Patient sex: F
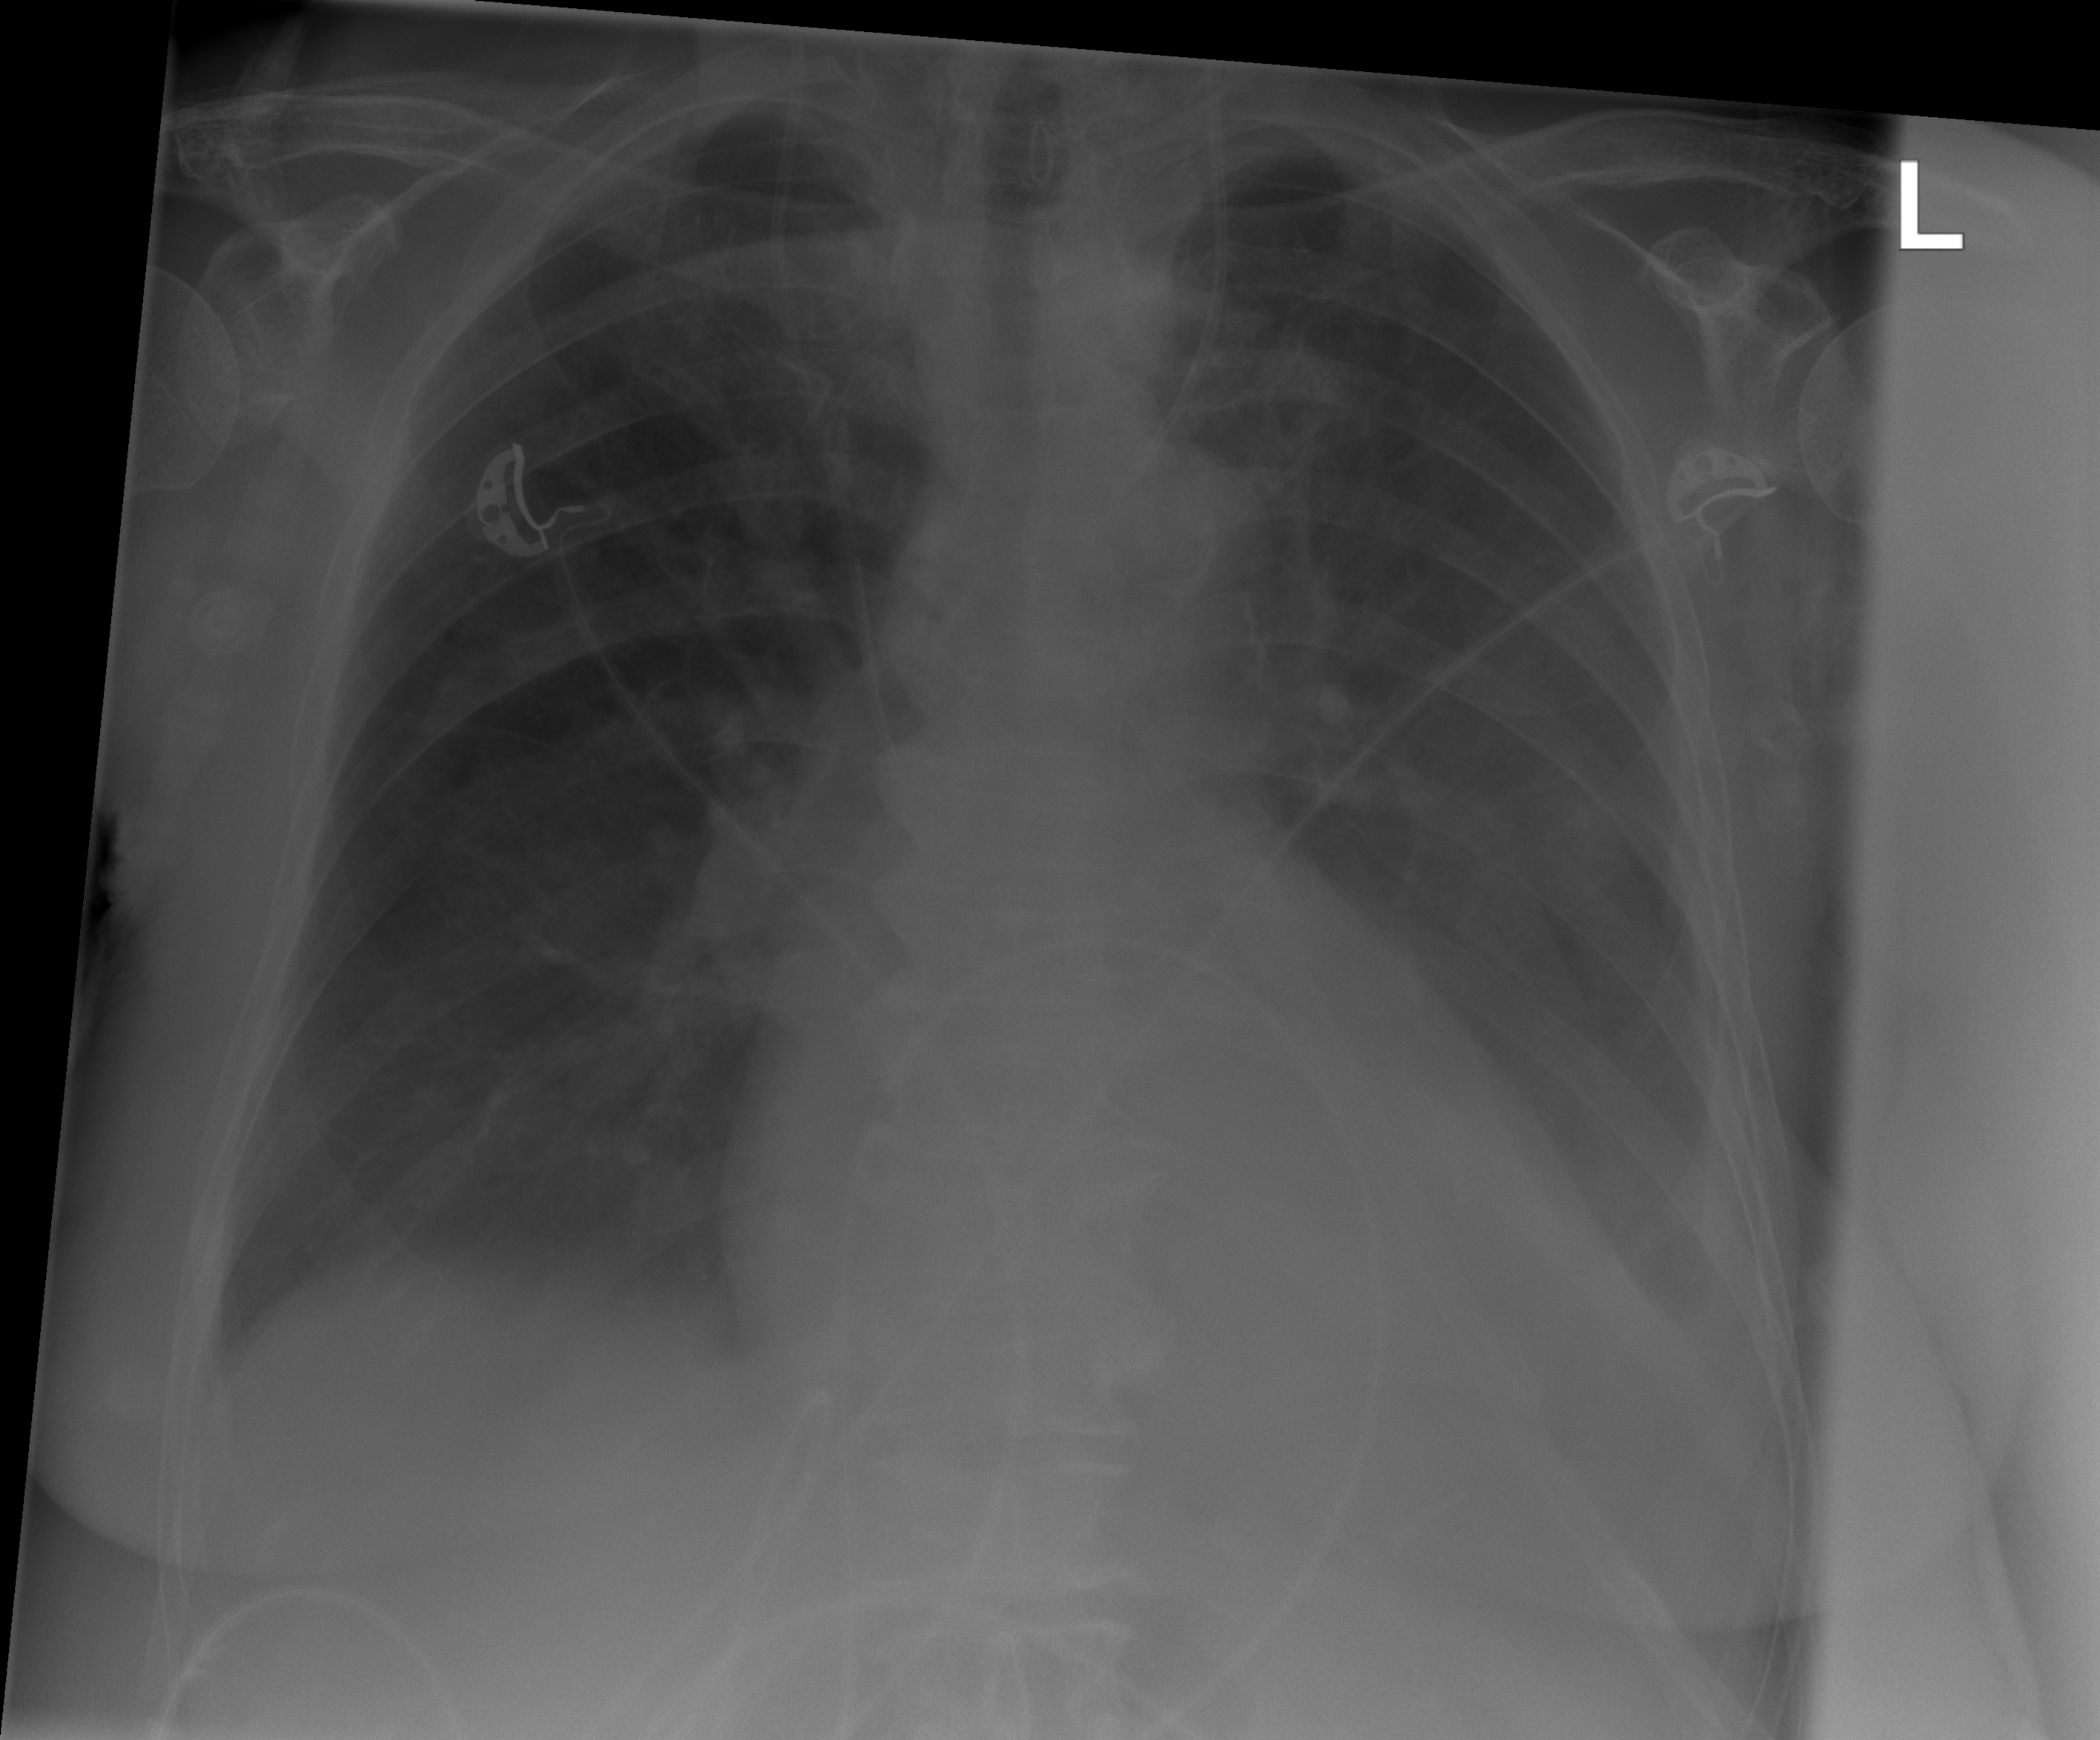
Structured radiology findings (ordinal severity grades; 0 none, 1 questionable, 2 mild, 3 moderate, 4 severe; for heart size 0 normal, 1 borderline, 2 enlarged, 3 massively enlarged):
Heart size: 1
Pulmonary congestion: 0
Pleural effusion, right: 0
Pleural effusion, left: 2
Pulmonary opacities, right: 0
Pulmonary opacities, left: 0
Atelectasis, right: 2
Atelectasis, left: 3